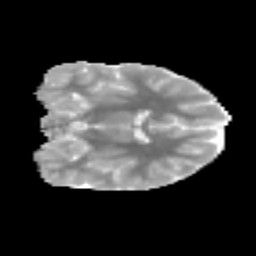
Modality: MD
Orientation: coronal
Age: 10
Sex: male
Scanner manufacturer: siemens
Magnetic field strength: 3 T
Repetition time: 3.8 s
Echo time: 0.07 s